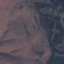
Land use / land cover class: HerbaceousVegetation